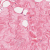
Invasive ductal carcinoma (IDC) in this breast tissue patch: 0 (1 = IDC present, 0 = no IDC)